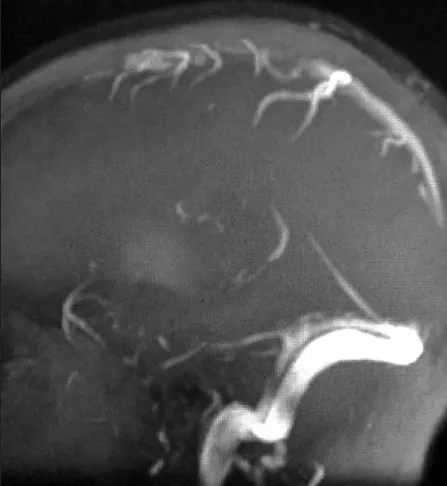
Maximum-intensity projection (MIP) MR venography image shows nonvizualization of the anterior portion of the superior sagittal sinus due to thrombosis.
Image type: radiology (mri)